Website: walmart
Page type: cart
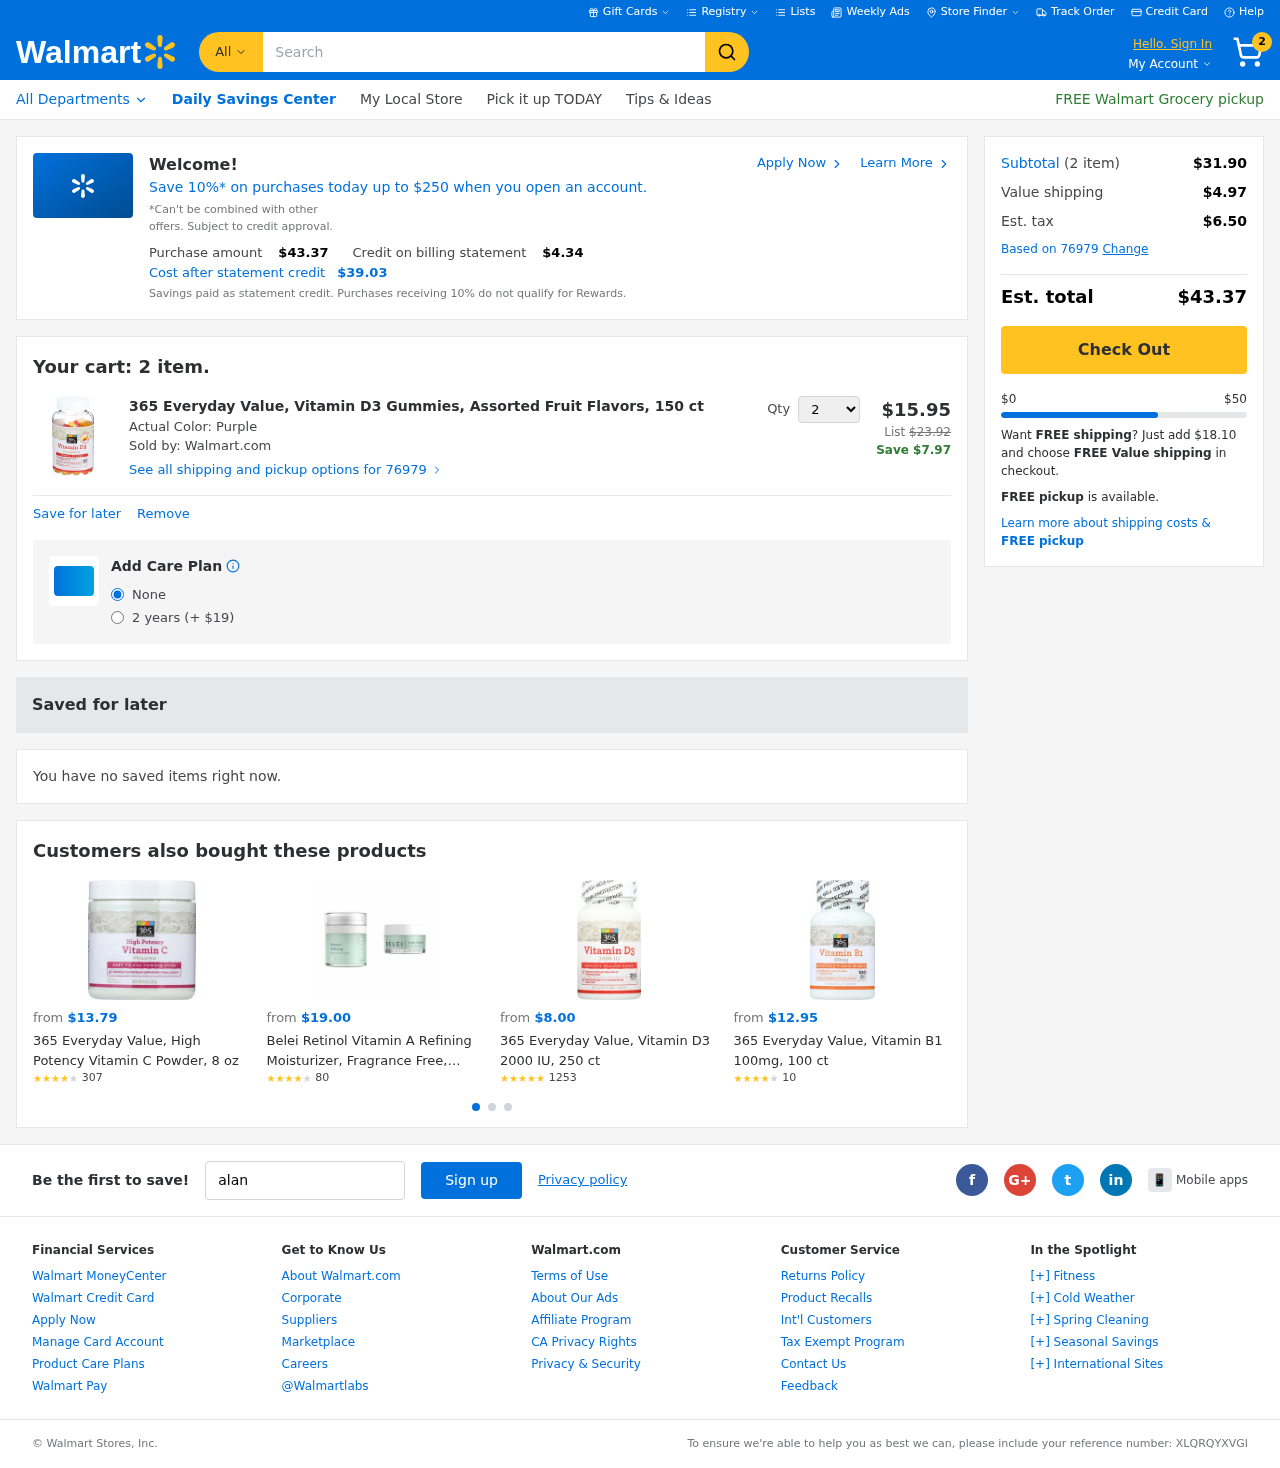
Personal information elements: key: PII_EMAIL
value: alanwilliams@yahoo.com
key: PII_POSTCODE
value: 76979
Product elements: key: PRODUCT1_NAME
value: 365 Everyday Value, Vitamin D3 Gummies, Assorted Fruit Flavors, 150 ct
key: PRODUCT1_PRICE
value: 15.95
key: PRODUCT1_QUANTITY
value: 2
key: PRODUCT2_NAME
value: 365 Everyday Value, High Potency Vitamin C Powder, 8 oz
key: PRODUCT2_NUM_RATINGS
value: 307
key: PRODUCT2_PRICE
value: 13.79
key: PRODUCT2_RATING
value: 4.2
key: PRODUCT3_NAME
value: Belei Retinol Vitamin A Refining Moisturizer, Fragrance Free, Paraben Free, 1.7 Fluid Ounce (50 mL)
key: PRODUCT3_NUM_RATINGS
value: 80
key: PRODUCT3_PRICE
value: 19
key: PRODUCT3_RATING
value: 3.7
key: PRODUCT4_NAME
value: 365 Everyday Value, Vitamin D3 2000 IU, 250 ct
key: PRODUCT4_NUM_RATINGS
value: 1253
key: PRODUCT4_PRICE
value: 8
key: PRODUCT4_RATING
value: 4.5
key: PRODUCT5_NAME
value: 365 Everyday Value, Vitamin B1 100mg, 100 ct
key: PRODUCT5_NUM_RATINGS
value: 10
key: PRODUCT5_PRICE
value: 12.95
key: PRODUCT5_RATING
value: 4.4
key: PRODUCT1_ORIGINAL_PRICE
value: $23.92
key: PRODUCT1_SAVINGS
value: Save $7.97
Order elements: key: ORDER_NUM_ITEMS
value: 2
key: ORDER_TOTAL
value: $43.37
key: PROMO_TOTAL_AFTER_CREDIT
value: $39.03
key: ORDER_SUBTOTAL
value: $31.90
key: ORDER_SHIPPING_COST
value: $4.97
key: ORDER_TAX
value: $6.50
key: FREE_SHIPPING_REMAINING
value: $18.10
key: ORDER_REFERENCE_NUMBER
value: XLQRQYXVGI
Search elements: key: HEADER_SEARCH
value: Search
Other elements: key: PROMO_CREDIT
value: $4.34